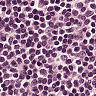
Metastatic tissue present: no